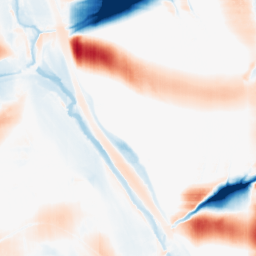
Category: morphological
Decomposition family: morphological_square
Decomposition parameters: operation: average
size: 50
Upsampling method: bilinear
Upsampling parameters: scale: 2
Upsampling scale: 2